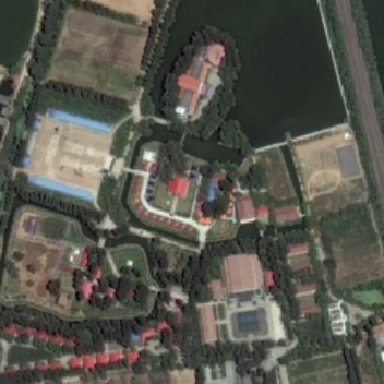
The resort near the road is divided into several parts with different buildings and equipment by line of wood .